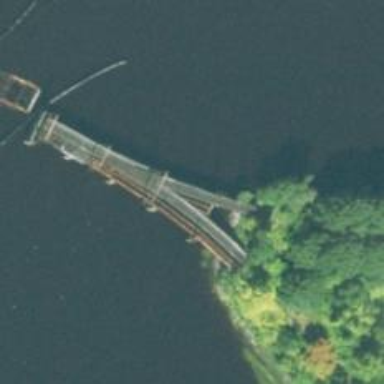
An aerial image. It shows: Viaduct bridge.